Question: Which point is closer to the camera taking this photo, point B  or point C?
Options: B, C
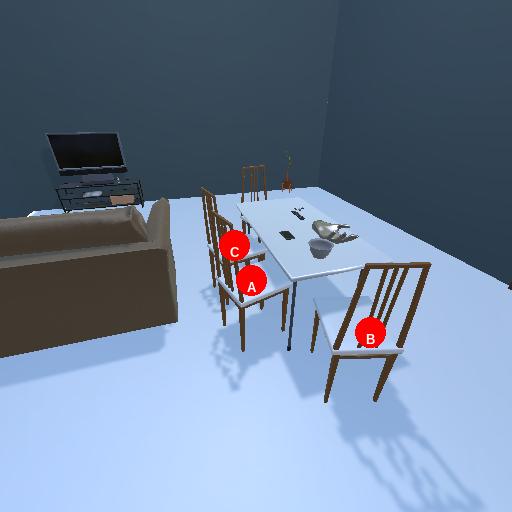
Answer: B